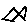
Label: fish